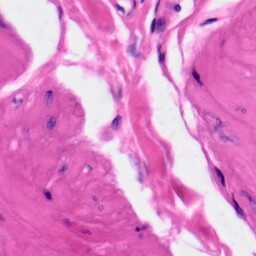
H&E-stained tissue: Skin